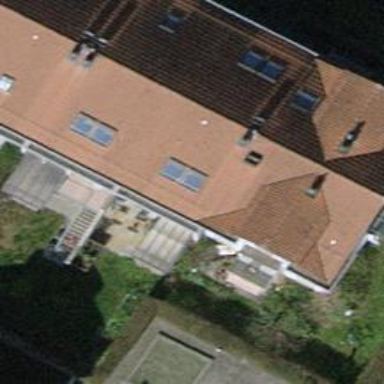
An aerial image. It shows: Terrace building.